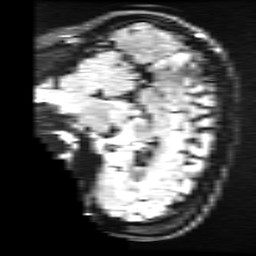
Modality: FLAIR
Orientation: sagittal
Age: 37
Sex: female
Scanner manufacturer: ge
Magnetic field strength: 3 T
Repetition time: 11 s
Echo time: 0.1497 s